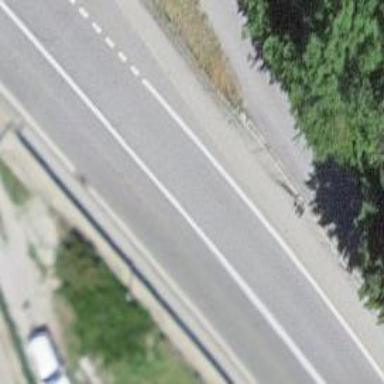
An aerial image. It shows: Secondary road with asphalt surface.